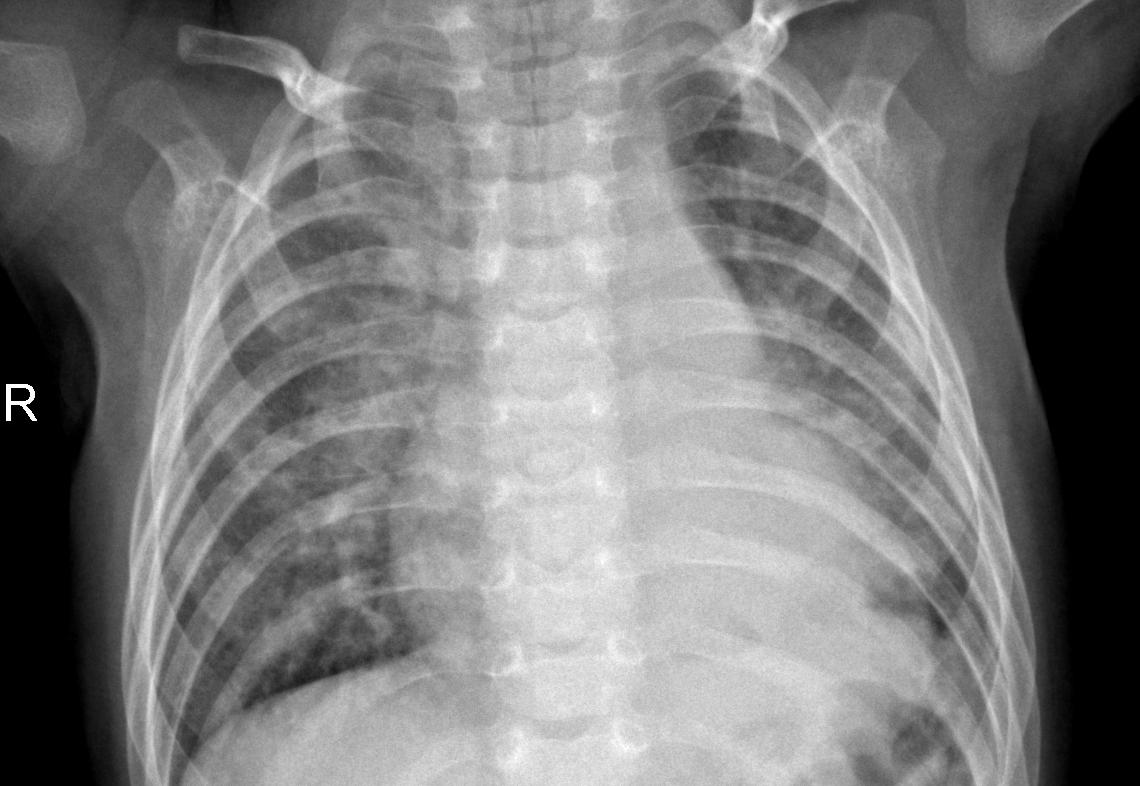
Diagnosis: PNEUMONIA